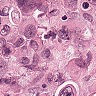
Metastatic tissue present: yes